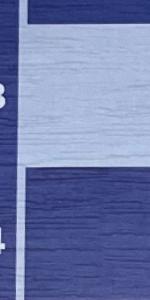
Label: Empty